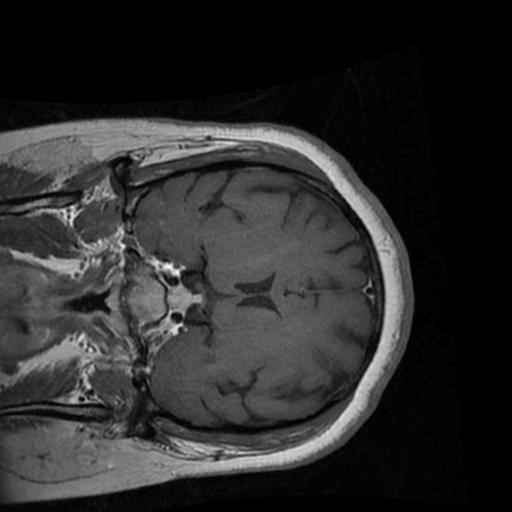
Label: brain_tumor